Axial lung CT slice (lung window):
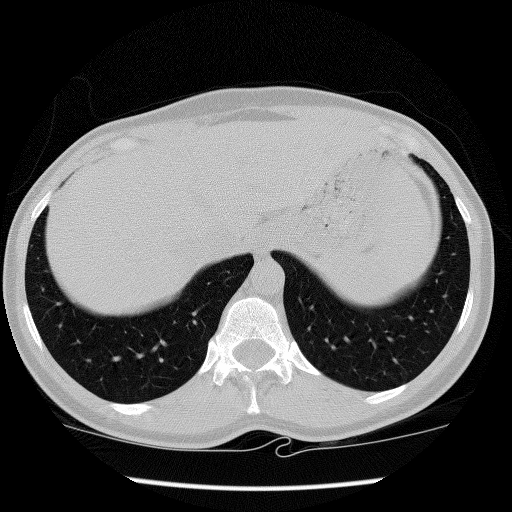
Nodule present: no